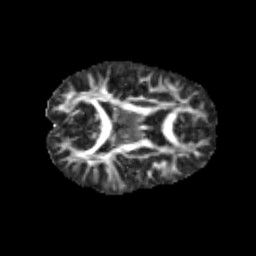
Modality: FA
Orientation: axial
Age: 9
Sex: male
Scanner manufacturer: siemens
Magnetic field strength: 3 T
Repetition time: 3.8 s
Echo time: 0.07 s